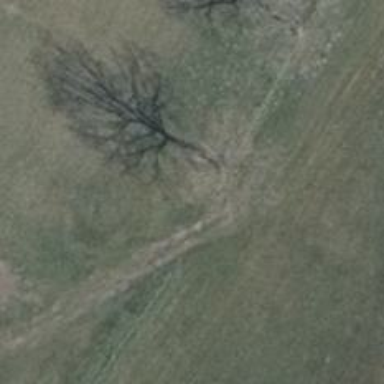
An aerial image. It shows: Row of trees in natural setting.